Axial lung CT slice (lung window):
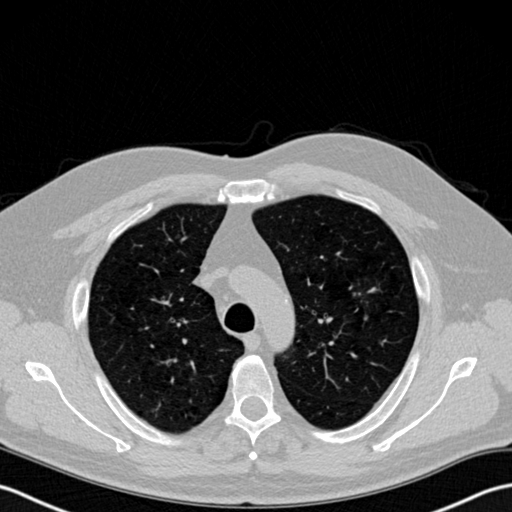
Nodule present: no